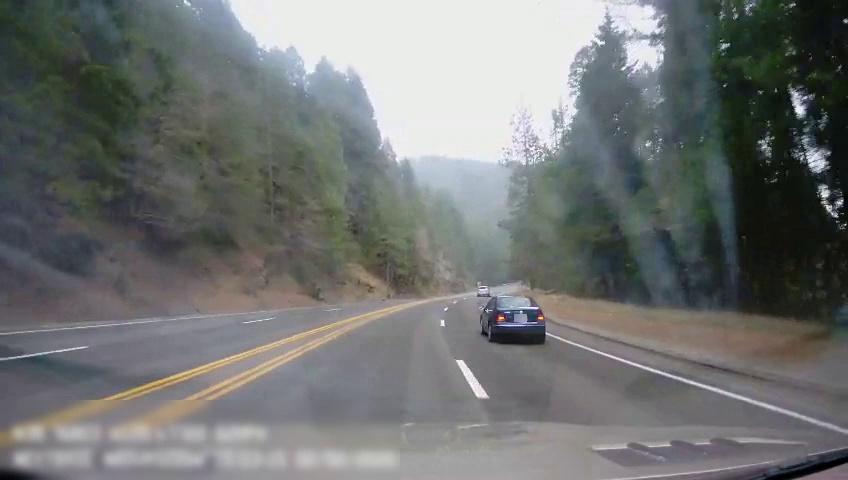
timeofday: Day
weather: Cloudy
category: Drivable Space
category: Vehicles | Car
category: Vehicles | Car
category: Lanes | Alternate Lane
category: Lanes | Alternate Lane
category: Lanes | Alternate Lane
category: Lanes | Current Lane
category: Lanes | Current Lane
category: Lanes | Alternate Lane